Question: With <URL> but the problem is that Xcode doesn't suggest me anything :

And if I try to set what should be settled manually, I can do this :
'''
myJoint.bodyA = ...
myJoint.bodyB = ...
'''
But ... It looks like it should be set with the initialization method but .
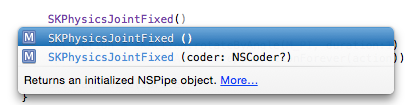
Answer: Try this:
'''
let joint = SKPhysicsJointFixed.jointWithBodyA(node1.physicsBody, bodyB:node2.physicsBody, anchorA:nodea.position, anchorB:node2.position)
self.physicsWorld.addJoint(joint)
'''